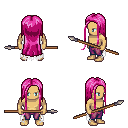
a pixel art fantasy rpg character, male body template, human, tanned skin, white tattered cape, magenta pants, pink extra-long hairstyle, spear, four views (front, back, left, right), 2x2 character sprite sheet, small pixel art, hard edges, no anti-aliasing